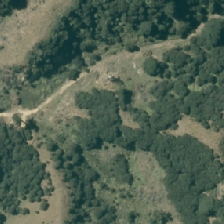
Land cover: grose_broom